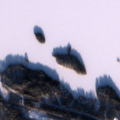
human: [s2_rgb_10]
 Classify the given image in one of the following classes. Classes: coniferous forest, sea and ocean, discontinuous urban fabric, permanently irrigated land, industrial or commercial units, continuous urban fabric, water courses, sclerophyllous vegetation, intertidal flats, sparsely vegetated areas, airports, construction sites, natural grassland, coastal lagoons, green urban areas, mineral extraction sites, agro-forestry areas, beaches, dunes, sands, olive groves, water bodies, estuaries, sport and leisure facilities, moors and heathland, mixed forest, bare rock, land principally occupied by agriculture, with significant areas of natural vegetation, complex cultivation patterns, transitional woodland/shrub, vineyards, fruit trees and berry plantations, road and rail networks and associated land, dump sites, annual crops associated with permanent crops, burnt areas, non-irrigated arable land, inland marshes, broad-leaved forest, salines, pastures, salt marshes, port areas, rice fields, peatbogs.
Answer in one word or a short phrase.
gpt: coniferous forest, mixed forest, transitional woodland/shrub, water bodies